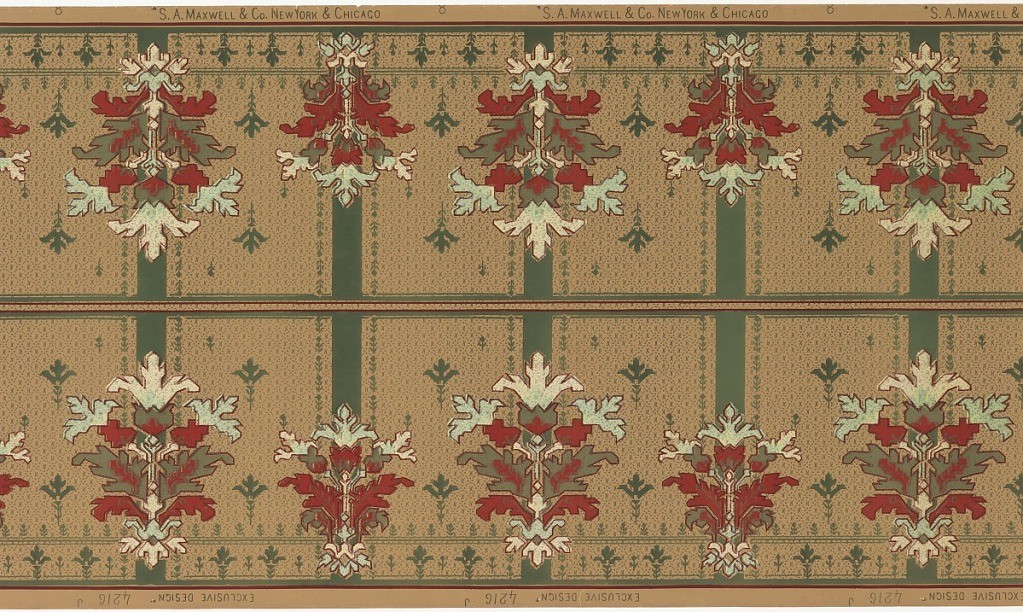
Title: Frieze
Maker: Maxwell & Co., S.A., Chicago, Illinois, USA
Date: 1905–1915
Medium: Machine-printed paper
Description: Printed two across. Stylized floral medallions alternating large and small. Vertical band behind each medallion. Printed in metallic green, red, olive green on gray/beige ground.